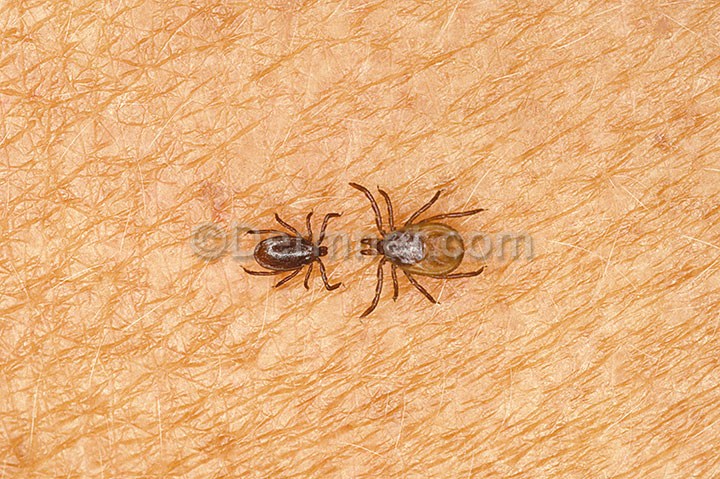
Disease: Scabies Lyme Disease and other Infestations and Bites